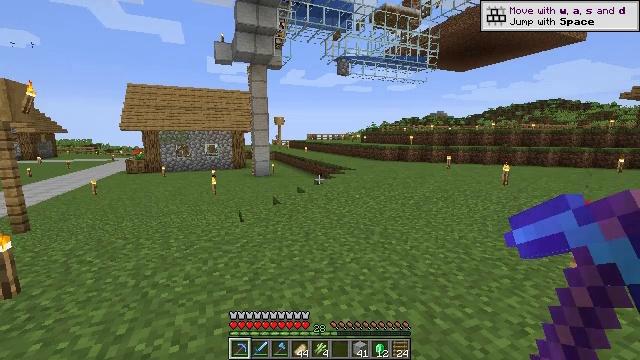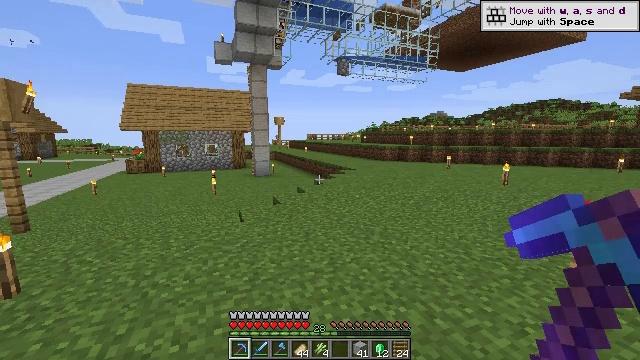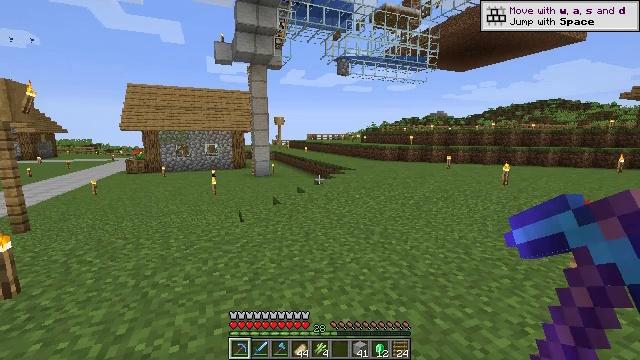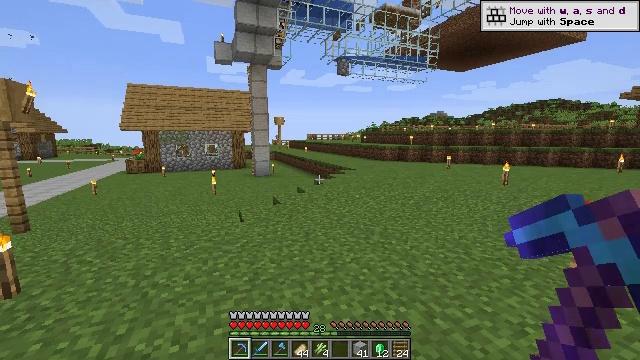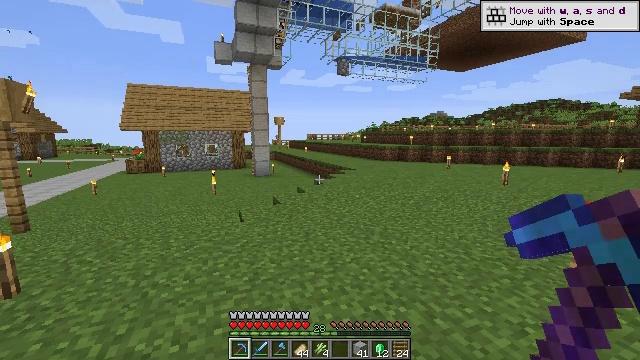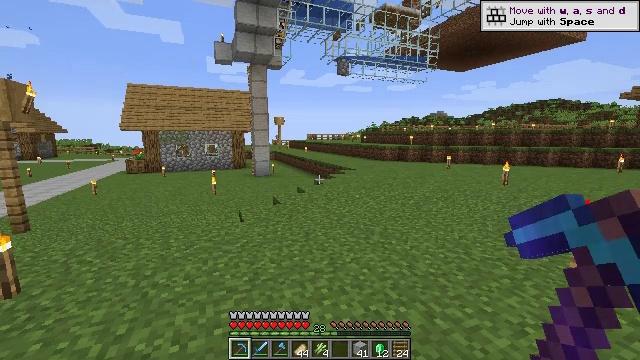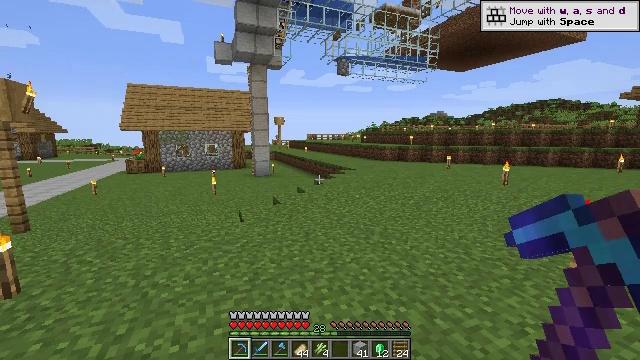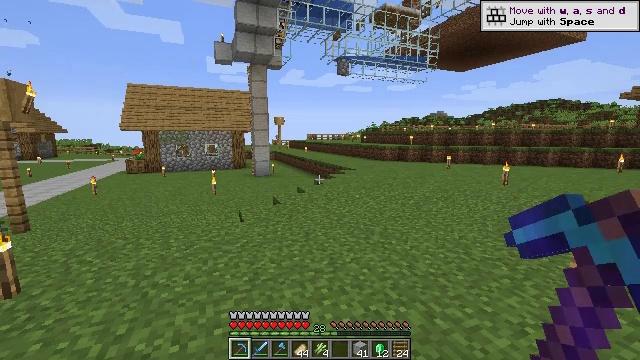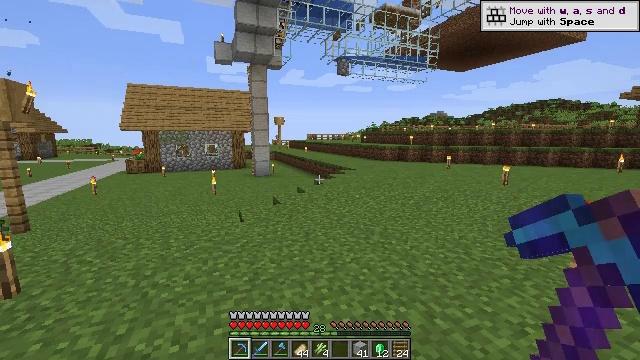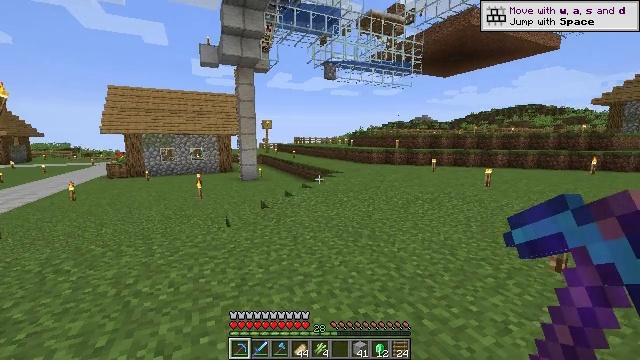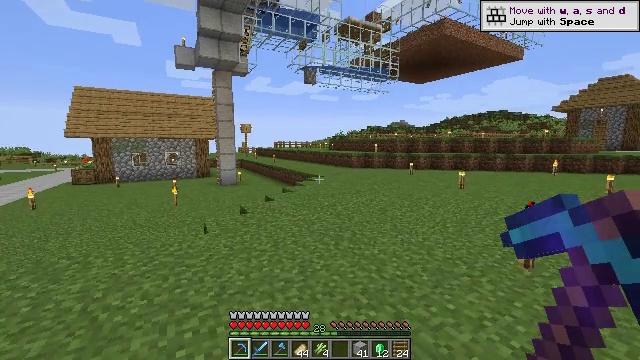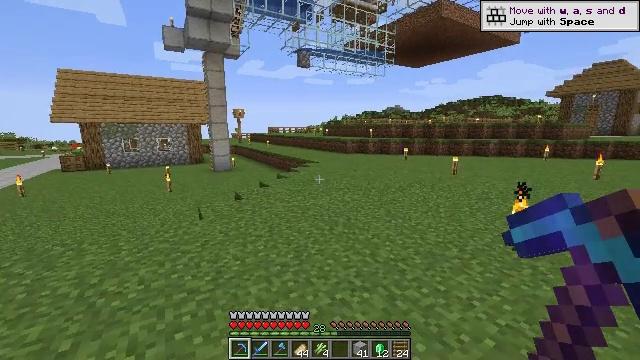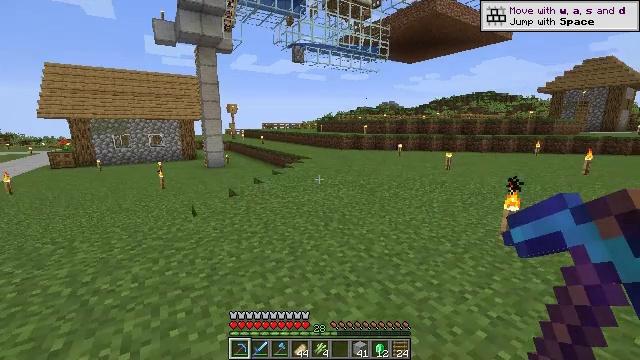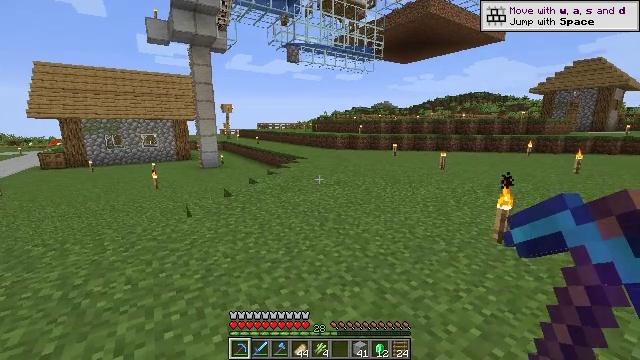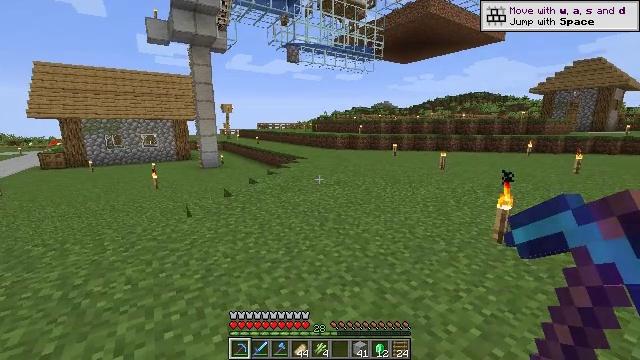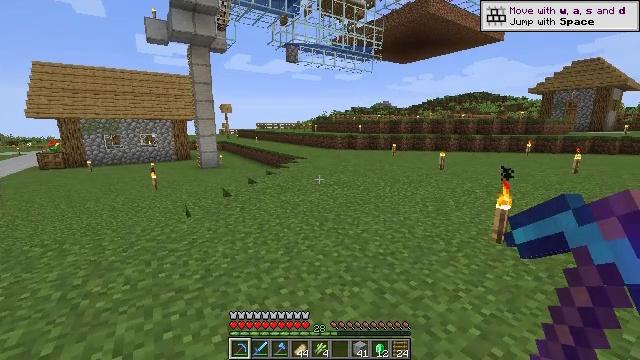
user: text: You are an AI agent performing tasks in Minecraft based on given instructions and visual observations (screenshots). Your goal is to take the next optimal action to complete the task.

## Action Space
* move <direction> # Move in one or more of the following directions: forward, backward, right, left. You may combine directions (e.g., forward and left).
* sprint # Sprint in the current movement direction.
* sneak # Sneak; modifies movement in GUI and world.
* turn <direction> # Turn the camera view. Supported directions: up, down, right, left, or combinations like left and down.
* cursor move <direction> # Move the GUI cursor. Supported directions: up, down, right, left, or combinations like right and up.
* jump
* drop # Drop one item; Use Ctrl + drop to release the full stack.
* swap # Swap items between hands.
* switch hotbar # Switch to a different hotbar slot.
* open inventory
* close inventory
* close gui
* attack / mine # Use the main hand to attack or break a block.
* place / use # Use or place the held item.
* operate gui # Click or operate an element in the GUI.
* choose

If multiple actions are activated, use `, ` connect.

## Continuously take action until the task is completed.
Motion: motion action
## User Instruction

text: Harvest sugar cane from the plant.
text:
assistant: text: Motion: no_op
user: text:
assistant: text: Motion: no_op
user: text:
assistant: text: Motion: no_op
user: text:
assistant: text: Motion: no_op
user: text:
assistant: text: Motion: no_op
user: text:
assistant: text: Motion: no_op
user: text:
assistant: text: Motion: no_op
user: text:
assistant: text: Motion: no_op
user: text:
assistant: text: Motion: turn right
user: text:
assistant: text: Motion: turn right
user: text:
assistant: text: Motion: turn right and down
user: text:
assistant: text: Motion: turn right
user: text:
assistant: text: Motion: turn right
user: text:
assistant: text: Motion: no_op
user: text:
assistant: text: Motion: no_op
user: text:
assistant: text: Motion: no_op
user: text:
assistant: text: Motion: no_op
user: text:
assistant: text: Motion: no_op
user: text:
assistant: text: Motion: no_op
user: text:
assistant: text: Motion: no_op
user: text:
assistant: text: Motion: no_op
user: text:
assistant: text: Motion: no_op
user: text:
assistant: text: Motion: no_op
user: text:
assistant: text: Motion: turn right
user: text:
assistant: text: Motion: turn right
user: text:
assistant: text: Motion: turn right
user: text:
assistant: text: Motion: turn right and up
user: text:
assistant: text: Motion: turn right and up
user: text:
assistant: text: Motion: turn right and up
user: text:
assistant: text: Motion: turn up